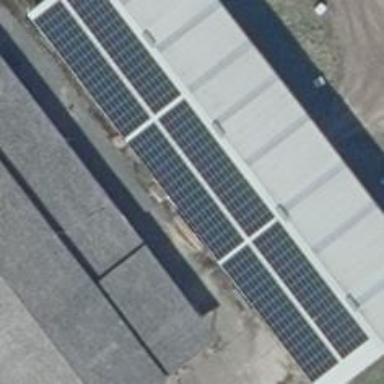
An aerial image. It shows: Solar photovoltaic panel generating electricity through small installation.